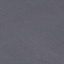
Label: SeaLake